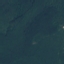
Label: Forest